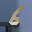
Label: 6